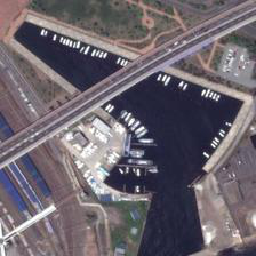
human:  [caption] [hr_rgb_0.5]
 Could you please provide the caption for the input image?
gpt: A port with many boats is near a railway station with viaduct.

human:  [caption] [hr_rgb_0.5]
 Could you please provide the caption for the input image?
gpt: Railway station and bridge near Wharf

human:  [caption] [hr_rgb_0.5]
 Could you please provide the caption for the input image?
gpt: A Port with many boats are near a railway station with overpass over it.

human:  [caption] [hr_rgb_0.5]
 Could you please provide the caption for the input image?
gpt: a port with many boats are near a railway station with viaduct above.

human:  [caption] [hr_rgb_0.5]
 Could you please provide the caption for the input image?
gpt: There is a port with many boats near the railway station with a bridge.